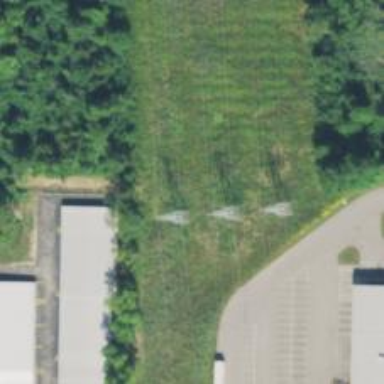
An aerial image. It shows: Lattice structure tower used for power transmission.